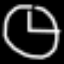
Label: clock